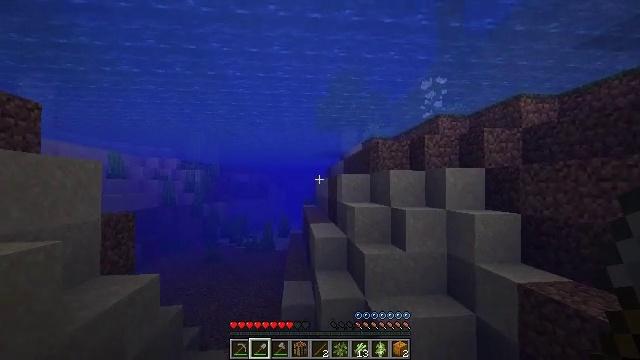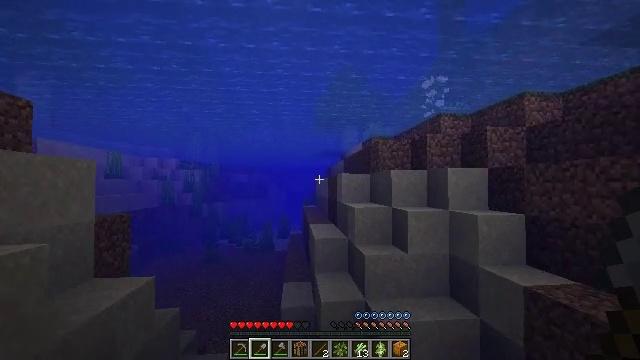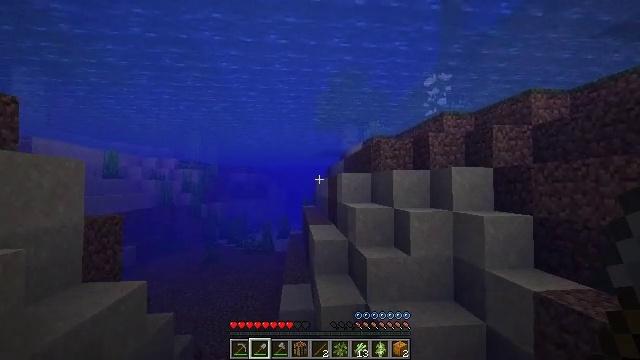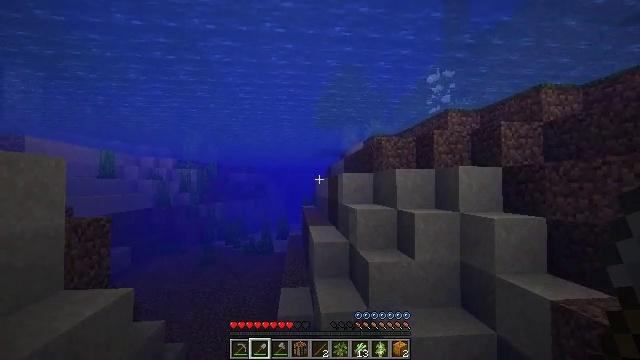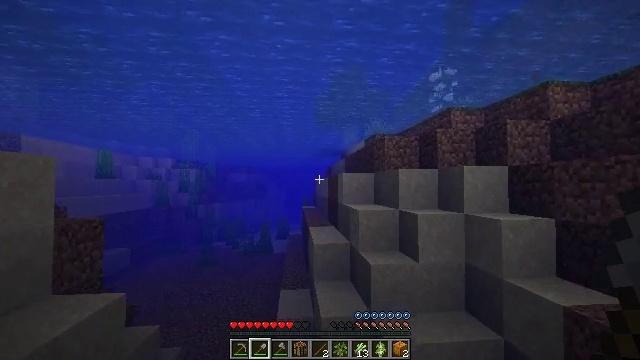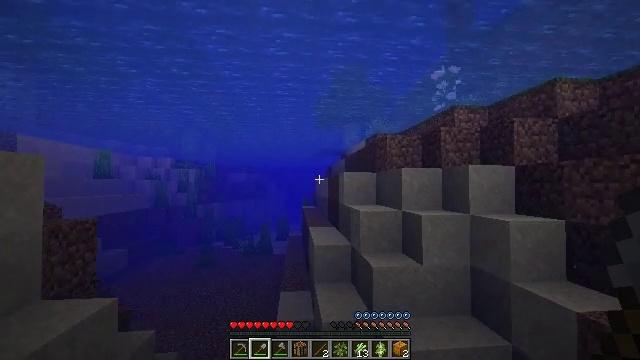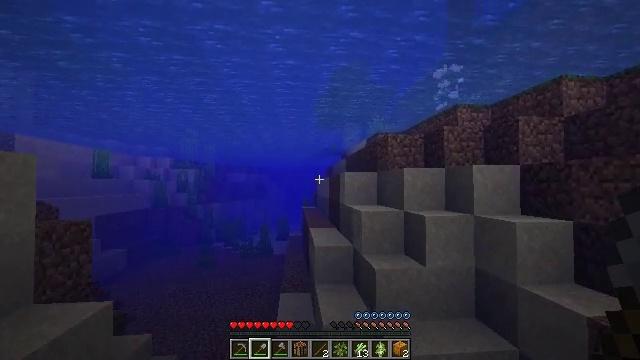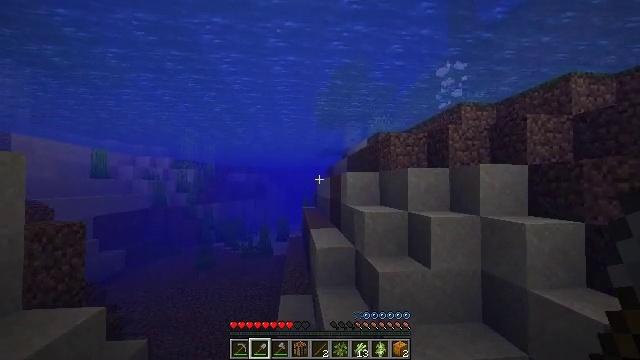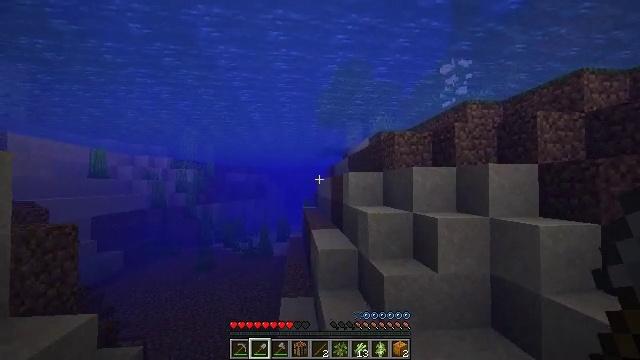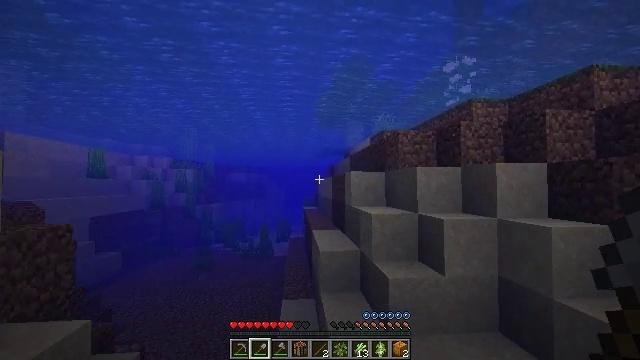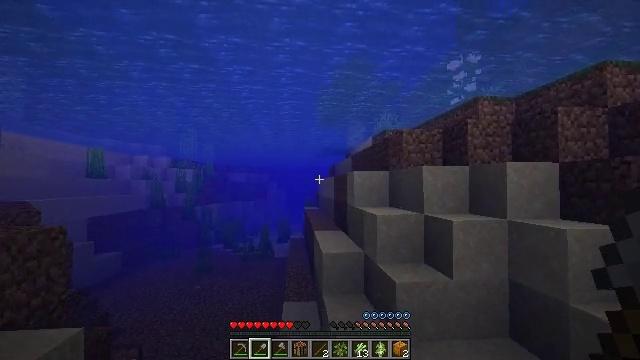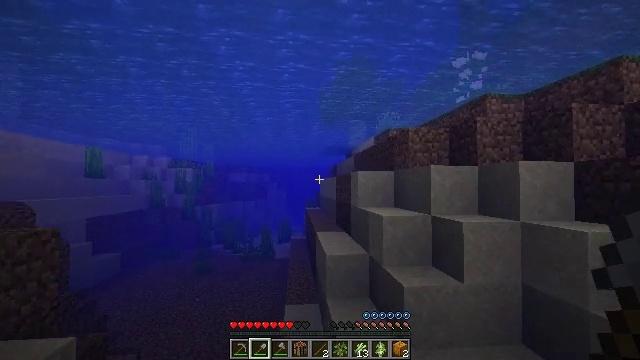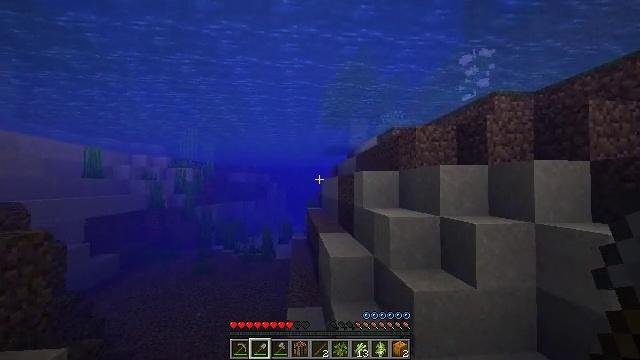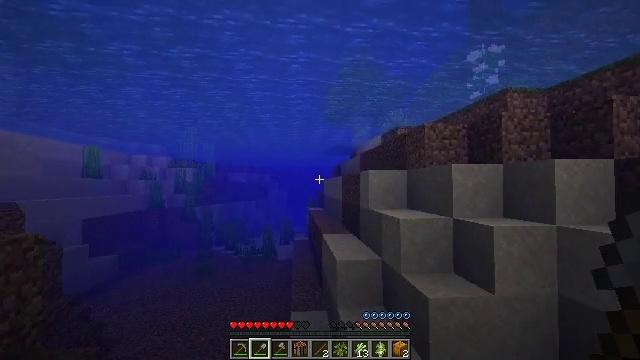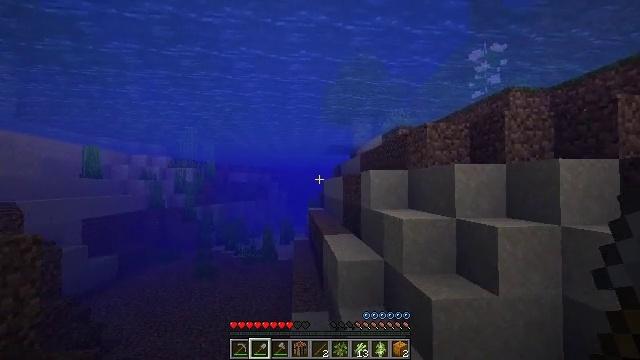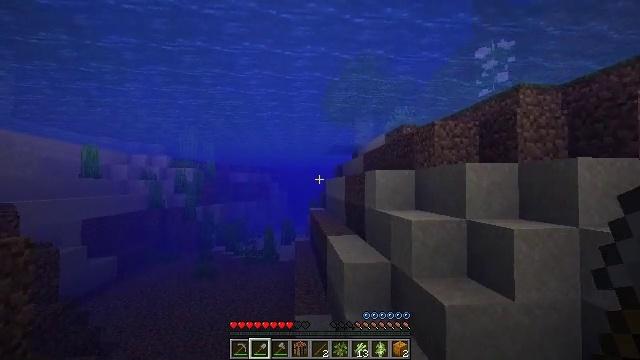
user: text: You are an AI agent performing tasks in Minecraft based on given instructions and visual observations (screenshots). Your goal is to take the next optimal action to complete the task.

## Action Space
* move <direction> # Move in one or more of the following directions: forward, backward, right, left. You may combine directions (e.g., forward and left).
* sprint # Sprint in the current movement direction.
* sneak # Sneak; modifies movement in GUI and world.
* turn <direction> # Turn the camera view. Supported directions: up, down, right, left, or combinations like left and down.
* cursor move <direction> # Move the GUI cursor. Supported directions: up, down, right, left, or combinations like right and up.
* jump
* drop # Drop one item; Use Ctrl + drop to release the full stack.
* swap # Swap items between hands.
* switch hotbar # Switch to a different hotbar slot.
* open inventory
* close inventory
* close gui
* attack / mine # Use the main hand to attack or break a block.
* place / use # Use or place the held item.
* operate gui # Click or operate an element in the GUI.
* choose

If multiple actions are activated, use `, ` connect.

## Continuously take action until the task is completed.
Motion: motion action
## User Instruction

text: Mine the sugar cane near rivers.
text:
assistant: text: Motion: move forward, sprint
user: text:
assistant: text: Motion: move forward, sprint
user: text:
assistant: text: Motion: move forward, sprint
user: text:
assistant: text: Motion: move forward and move left, sprint
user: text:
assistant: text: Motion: move forward and move left, sprint
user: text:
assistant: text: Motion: move forward and move left, sprint
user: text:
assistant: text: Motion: move forward and move left, sprint
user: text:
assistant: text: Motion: move forward and move left, sprint
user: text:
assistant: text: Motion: move forward and move left, sprint
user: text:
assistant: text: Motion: move forward and move left, sprint
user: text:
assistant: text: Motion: move forward and move left, sprint
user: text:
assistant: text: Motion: move forward and move left, sprint
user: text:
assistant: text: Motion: move forward and move left, sprint
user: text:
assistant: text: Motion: move forward and move left, sprint
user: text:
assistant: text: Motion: move forward and move left, sprint
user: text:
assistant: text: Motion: move forward and move left, sprint
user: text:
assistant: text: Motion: move forward and move left, sprint
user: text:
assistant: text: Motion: move forward and move left, sprint
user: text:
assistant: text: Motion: move forward and move left, sprint
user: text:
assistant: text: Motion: move forward and move left, sprint
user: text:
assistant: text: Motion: move forward and move left, sprint
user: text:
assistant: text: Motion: move forward and move left, sprint
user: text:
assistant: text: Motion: move forward and move left, sprint
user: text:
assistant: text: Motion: move forward and move left, sprint
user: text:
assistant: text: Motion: move forward and move left, sprint
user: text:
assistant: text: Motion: move forward and move left, sprint
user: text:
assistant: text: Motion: move forward and move left, sprint
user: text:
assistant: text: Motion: move forward and move left, sprint
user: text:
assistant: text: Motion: move forward and move left, sprint
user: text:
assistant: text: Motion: move forward and move left, sprint